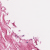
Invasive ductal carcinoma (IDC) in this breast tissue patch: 0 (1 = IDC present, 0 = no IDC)